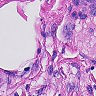
Metastatic tissue present: yes